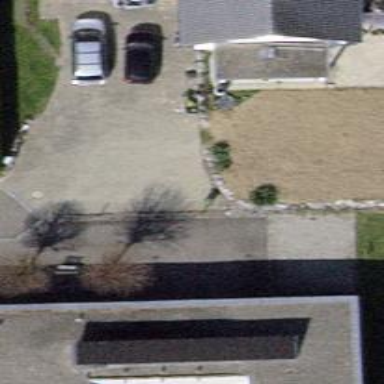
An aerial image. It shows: Driveway.